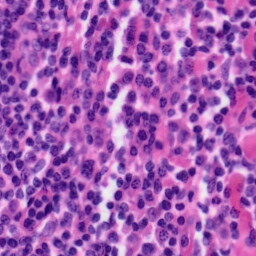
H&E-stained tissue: Tonsil